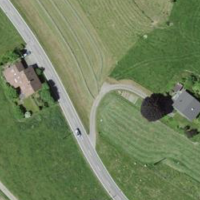
EUNIS habitat code: 52
Species observed at this site:
Cardamine pratensis